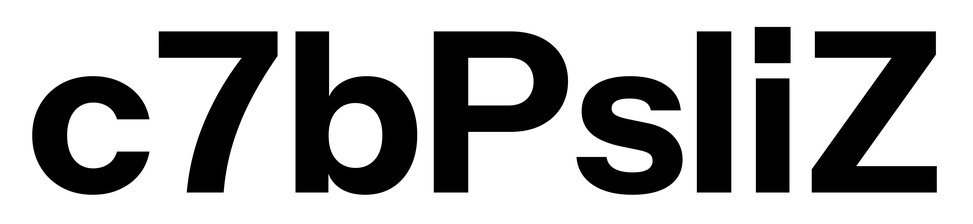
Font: InstrumentSans_Bold